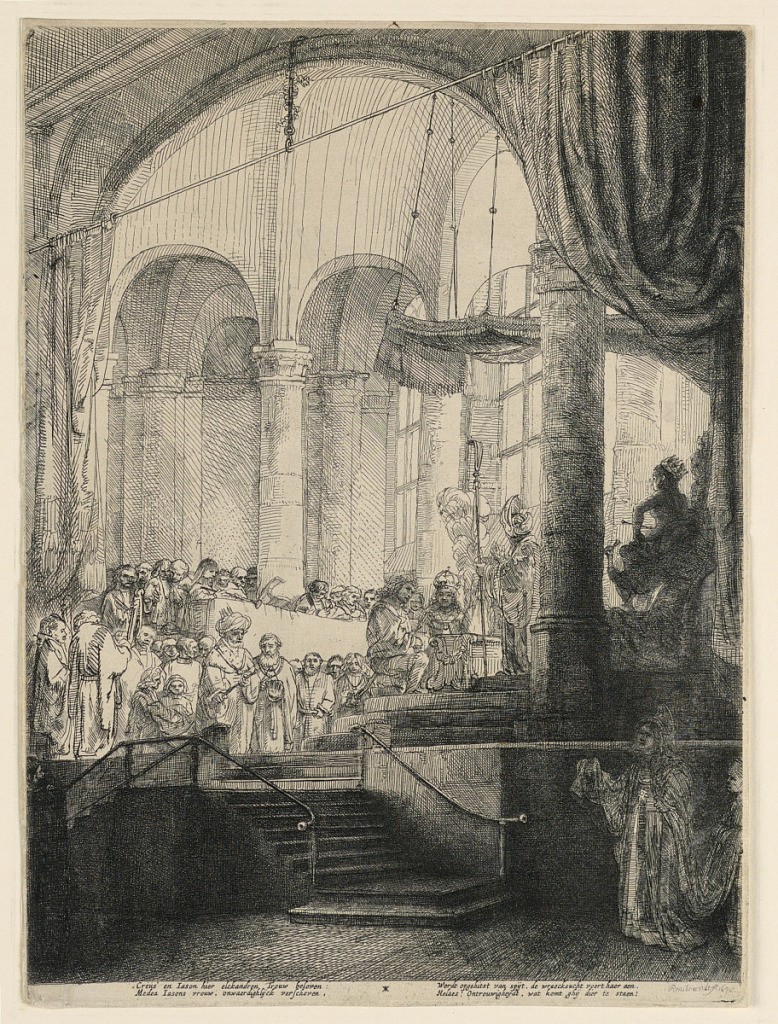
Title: Medea: or The Marriage of Jason and Creusa
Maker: Rembrandt Harmensz van Rijn, Dutch, 1606–1669
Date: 1648
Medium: Etching on paper
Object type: Print
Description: Interior of an arched hall. The bridal couple kneel on a raisted platform in center. Large group of spectators in background from left to center. The sculptured figure of Juno, wearing a crown, at right, beneath a canopy. Two lines of verse in margin, signed and dated, lower right: "Rembrandt f. 1648."